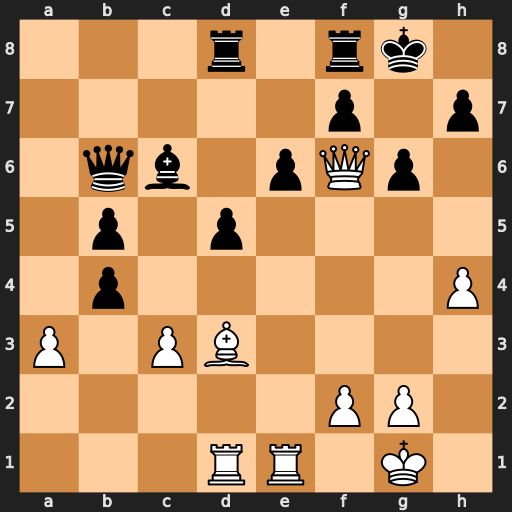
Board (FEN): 3r1rk1/5p1p/1qb1pQp1/1p1p4/1p5P/P1PB4/5PP1/3RR1K1
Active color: w
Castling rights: -
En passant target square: -
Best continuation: h5